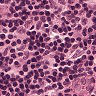
Metastatic tissue present: no